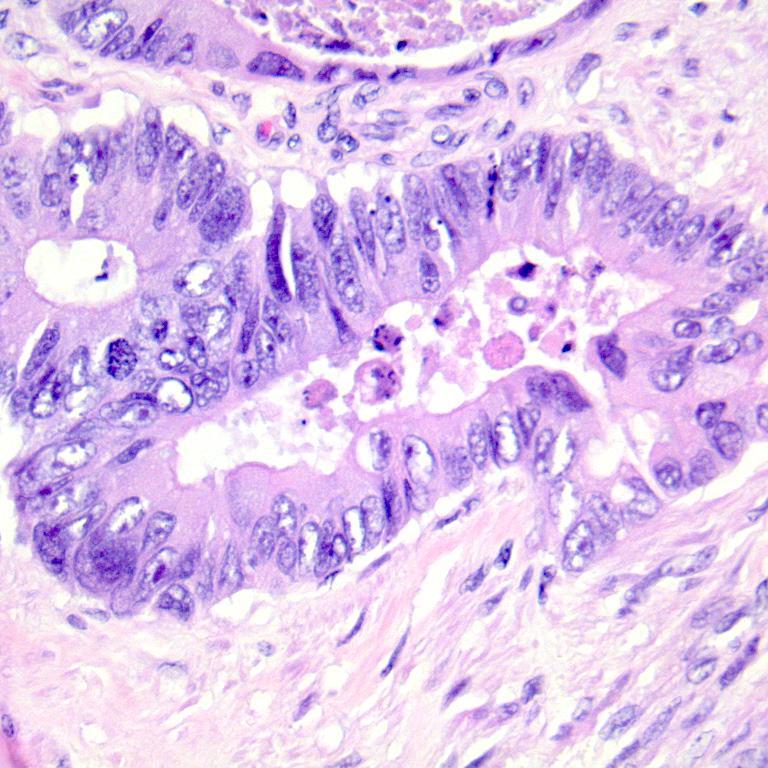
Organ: colon
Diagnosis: adenocarcinomas